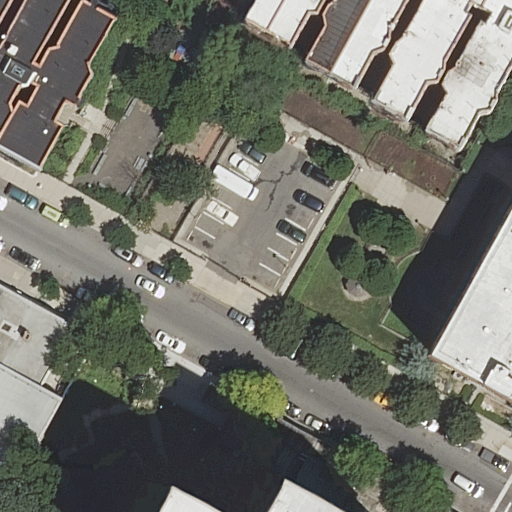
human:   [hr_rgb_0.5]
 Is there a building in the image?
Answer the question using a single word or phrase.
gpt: yes

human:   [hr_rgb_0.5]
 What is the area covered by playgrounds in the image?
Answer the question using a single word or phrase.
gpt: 1128m2

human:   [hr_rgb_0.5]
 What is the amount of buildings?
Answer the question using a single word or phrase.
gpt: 11

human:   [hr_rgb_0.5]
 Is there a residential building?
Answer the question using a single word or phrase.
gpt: yes

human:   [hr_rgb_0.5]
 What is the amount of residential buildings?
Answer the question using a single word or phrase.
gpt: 11

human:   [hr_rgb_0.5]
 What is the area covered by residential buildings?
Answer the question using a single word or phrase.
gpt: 7555m2

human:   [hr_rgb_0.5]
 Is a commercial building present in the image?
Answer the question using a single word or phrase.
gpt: no

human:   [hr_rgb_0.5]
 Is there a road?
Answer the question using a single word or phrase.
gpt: yes

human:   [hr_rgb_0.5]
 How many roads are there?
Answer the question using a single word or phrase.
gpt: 2

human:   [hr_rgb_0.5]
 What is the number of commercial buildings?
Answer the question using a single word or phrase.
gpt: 0

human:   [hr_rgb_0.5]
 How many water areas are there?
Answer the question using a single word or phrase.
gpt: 0

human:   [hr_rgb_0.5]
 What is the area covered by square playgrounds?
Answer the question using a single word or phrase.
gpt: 0m2

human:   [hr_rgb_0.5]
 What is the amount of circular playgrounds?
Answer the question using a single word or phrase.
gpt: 0

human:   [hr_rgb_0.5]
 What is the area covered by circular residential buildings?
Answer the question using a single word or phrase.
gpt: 0m2

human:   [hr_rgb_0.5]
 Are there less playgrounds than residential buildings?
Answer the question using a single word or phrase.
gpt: yes

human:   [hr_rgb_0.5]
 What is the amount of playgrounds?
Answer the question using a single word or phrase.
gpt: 1

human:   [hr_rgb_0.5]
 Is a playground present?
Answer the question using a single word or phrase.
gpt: yes

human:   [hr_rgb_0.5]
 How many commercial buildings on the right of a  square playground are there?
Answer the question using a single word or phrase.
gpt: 0

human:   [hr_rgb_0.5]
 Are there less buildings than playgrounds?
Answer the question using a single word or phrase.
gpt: no

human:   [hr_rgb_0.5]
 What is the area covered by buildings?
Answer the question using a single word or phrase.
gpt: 7555m2

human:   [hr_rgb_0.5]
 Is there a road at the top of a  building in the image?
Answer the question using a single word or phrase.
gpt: yes

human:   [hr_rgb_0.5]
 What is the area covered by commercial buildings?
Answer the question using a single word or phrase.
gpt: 0m2

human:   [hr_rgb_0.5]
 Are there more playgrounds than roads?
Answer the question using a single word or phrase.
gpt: no

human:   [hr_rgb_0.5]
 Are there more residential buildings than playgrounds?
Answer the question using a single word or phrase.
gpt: yes

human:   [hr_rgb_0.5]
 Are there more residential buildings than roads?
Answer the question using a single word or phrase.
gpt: yes

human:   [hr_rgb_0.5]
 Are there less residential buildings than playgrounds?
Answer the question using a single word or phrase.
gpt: no

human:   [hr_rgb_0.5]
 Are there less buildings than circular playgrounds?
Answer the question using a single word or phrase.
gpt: no

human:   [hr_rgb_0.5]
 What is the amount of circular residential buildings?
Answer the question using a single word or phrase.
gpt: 0

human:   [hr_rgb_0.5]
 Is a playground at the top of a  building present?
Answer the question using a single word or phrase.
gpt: yes

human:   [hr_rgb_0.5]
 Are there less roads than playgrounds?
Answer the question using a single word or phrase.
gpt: no

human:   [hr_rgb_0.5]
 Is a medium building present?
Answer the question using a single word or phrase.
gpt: yes

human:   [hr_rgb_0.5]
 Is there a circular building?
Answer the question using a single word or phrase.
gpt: no

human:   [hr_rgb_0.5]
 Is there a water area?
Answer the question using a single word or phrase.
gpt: no

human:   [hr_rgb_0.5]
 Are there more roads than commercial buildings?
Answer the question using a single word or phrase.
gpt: yes

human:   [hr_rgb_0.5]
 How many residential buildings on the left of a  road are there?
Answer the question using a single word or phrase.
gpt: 4

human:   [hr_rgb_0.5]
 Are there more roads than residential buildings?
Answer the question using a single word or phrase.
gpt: no

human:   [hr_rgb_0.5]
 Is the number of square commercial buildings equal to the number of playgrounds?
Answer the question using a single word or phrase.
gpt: no

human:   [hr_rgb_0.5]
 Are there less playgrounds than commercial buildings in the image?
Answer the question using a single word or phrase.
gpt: no

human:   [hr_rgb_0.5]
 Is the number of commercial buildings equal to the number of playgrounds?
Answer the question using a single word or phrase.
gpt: no

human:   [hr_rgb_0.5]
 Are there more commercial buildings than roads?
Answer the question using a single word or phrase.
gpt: no

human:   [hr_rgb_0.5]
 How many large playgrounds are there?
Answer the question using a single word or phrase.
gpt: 1

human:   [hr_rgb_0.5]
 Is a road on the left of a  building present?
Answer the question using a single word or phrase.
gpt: yes

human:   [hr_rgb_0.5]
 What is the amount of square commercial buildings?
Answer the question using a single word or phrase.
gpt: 0

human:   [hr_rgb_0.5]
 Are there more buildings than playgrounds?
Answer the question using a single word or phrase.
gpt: yes

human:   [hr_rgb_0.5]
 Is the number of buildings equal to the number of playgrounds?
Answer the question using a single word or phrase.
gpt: no

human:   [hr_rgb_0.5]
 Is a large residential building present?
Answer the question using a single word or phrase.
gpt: yes

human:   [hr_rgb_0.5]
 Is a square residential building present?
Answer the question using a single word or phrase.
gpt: no

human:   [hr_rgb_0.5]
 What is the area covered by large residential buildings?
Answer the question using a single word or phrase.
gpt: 6491m2

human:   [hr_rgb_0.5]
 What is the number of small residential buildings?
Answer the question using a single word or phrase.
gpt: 3

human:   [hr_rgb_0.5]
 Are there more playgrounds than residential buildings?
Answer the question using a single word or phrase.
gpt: no

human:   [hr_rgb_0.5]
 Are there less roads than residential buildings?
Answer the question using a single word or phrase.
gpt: yes

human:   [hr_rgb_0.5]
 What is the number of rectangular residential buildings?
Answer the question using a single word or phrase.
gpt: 3

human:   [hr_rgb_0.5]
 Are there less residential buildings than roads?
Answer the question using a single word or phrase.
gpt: no

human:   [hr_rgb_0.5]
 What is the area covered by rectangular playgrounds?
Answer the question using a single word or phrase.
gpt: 1128m2

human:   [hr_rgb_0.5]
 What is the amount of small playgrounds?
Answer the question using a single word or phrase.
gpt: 0

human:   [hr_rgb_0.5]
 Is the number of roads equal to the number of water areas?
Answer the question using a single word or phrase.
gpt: no

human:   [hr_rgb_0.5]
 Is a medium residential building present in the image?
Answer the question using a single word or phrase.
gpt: yes

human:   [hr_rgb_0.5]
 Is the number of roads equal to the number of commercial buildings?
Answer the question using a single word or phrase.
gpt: no

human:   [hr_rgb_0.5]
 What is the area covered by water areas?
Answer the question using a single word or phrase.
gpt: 0m2

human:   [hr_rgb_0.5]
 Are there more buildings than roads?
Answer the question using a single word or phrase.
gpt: yes

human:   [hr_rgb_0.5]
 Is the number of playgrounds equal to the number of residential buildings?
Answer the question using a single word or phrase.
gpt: no

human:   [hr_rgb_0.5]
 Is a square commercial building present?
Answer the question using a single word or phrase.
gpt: no

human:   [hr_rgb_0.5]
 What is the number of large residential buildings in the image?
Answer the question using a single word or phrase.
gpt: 3

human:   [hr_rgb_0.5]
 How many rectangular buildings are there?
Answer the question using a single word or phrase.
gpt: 3